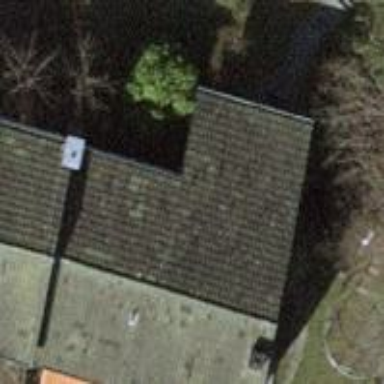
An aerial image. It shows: Pitched roof building.